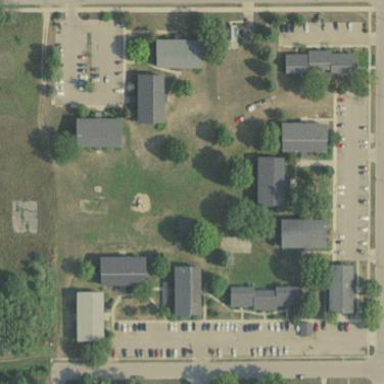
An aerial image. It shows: Residential area that is also university.